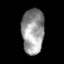
Tissue: skin
Cell type: Epithelial cells
Senescence score: 0.2466
Nuclear area (px): 989
Mean DAPI intensity: 151.517